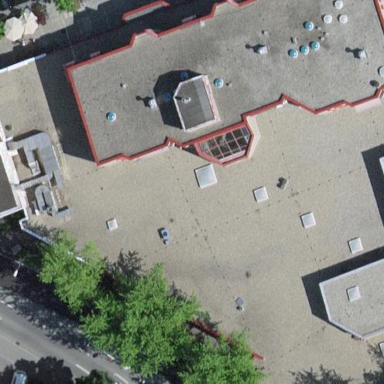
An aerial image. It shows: Retail building.